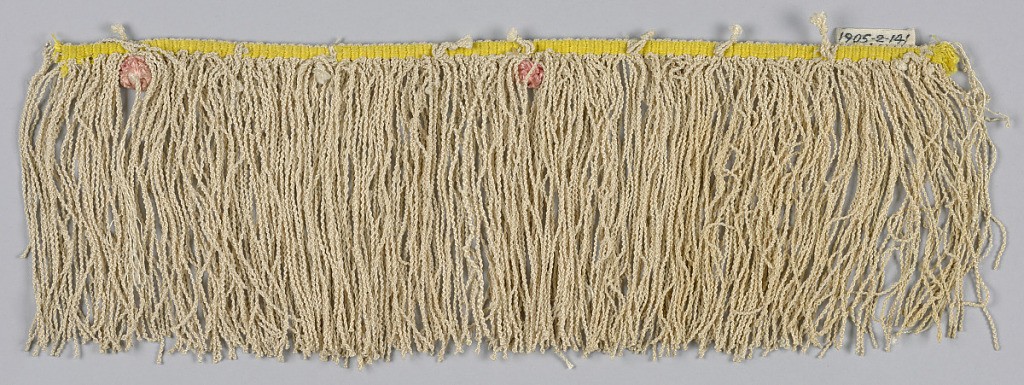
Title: Fringe
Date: late 18th century
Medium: silk Technique: woven
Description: Fringe of white, pink and yellow with a plain-woven heading (yellow warps). White skirt threads are looped, twisted and ornamented with pink silk rosettes placed at intervals.